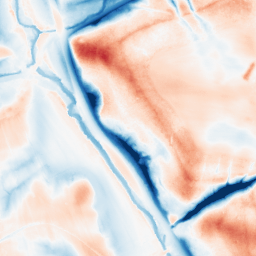
Category: edge_preserving
Decomposition family: guided
Decomposition parameters: radius: 16
eps: 1
Upsampling method: bicubic
Upsampling parameters: scale: 4
Upsampling scale: 4